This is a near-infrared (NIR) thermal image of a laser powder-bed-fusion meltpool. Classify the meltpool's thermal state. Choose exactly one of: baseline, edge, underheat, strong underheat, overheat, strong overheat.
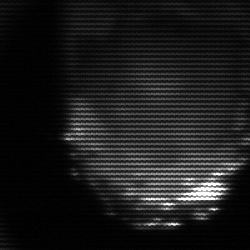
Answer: edge